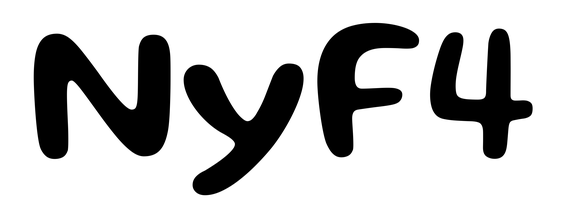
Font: Gluten_Medium